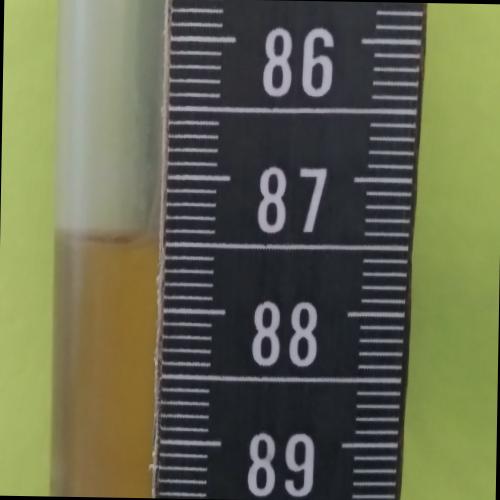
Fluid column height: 87.5 cm